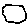
Label: hexagon